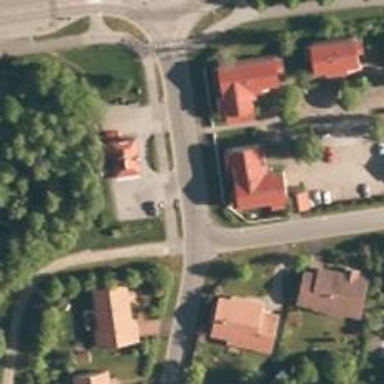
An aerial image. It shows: Living street.